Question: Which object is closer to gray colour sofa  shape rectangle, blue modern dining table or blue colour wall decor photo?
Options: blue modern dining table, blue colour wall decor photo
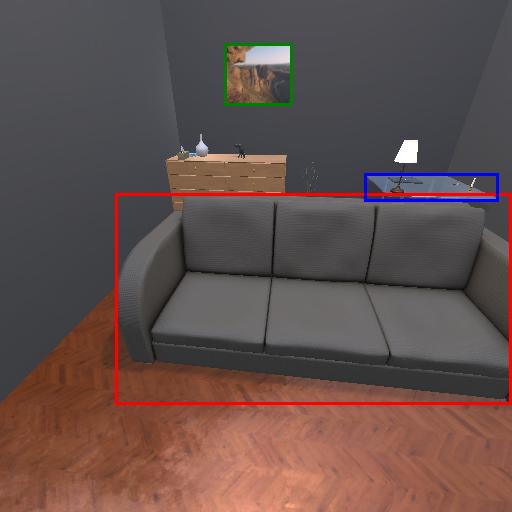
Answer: blue modern dining table